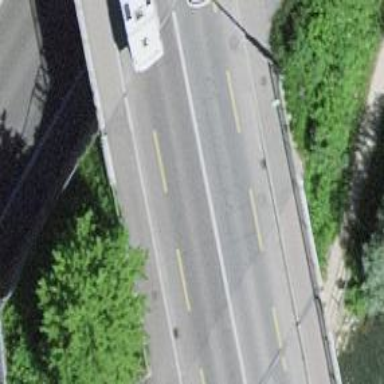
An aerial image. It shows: Secondary road bridge with asphalt surface and designated cycle lane.